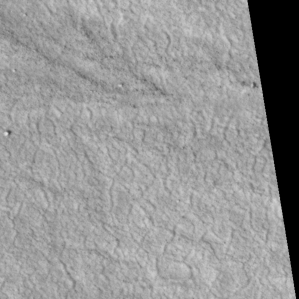
Label: non_frost